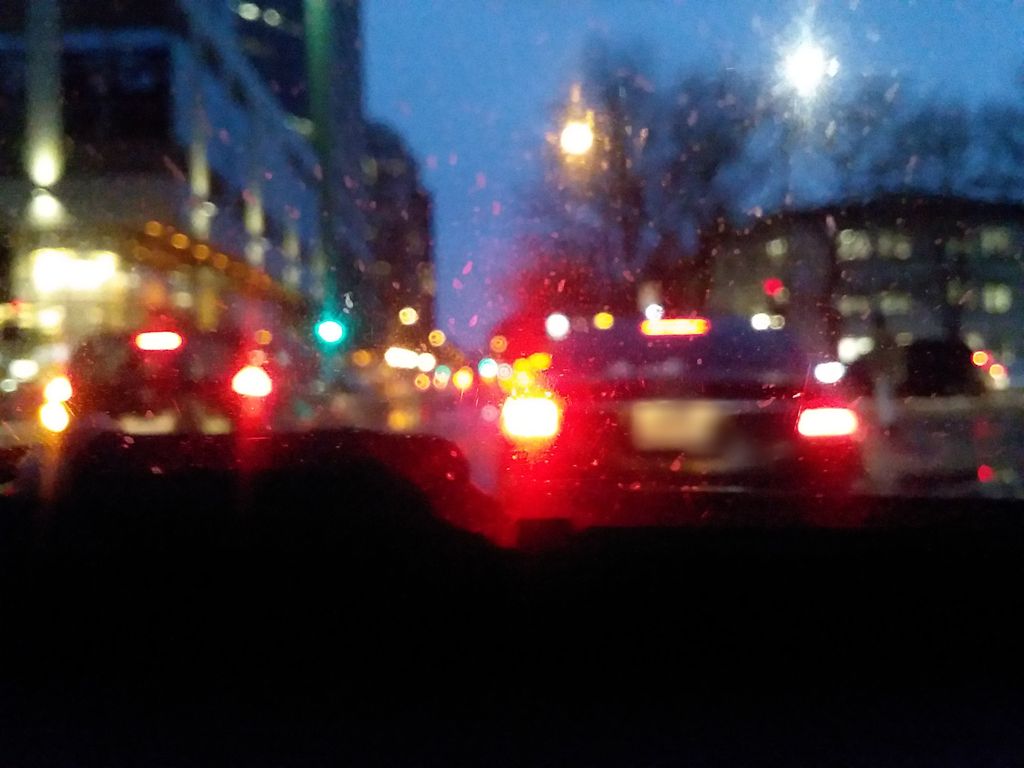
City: montreal